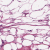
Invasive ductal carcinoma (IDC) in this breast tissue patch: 0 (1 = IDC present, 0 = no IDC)